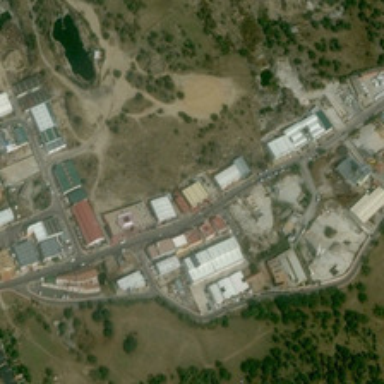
Many buildings and green trees are in an industrial area .